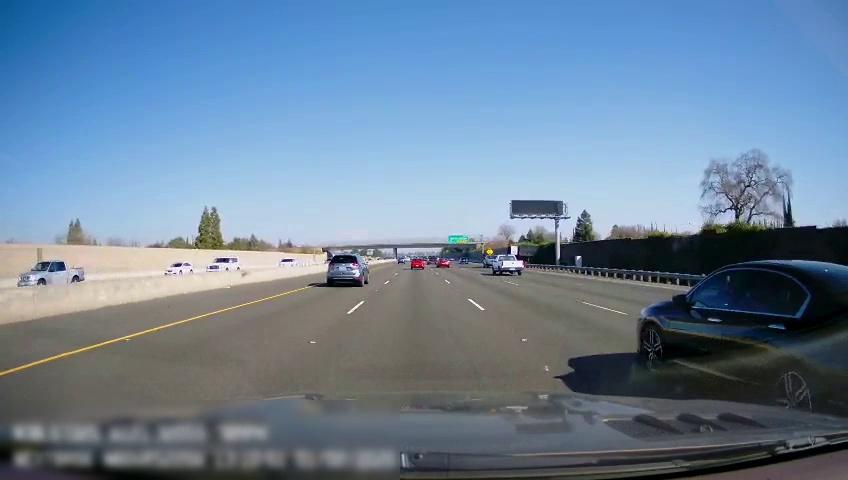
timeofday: Day
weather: Sunny
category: Drivable Space
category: Vehicles | Truck
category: Vehicles | Car
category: Vehicles | SUV
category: Vehicles | Car
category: Vehicles | Car
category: Vehicles | Car
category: Vehicles | Car
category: Vehicles | Car
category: Vehicles | SUV
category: Vehicles | Truck
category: Vehicles | SUV
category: Vehicles | Truck
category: Vehicles | Car
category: Lanes | Alternate Lane
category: Lanes | Current Lane
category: Lanes | Current Lane
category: Lanes | Alternate Lane
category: Lanes | Alternate Lane
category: Traffic | Signs
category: Traffic | Signs